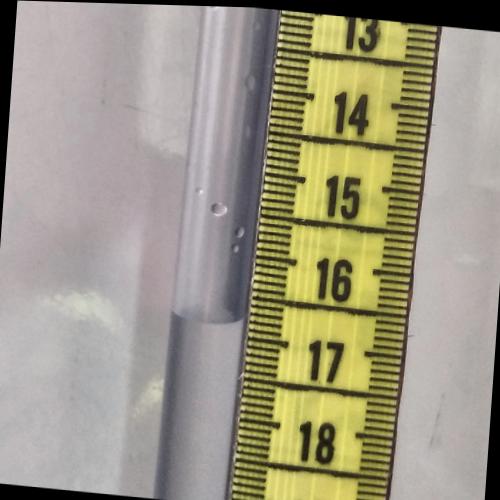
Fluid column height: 16.8 cm